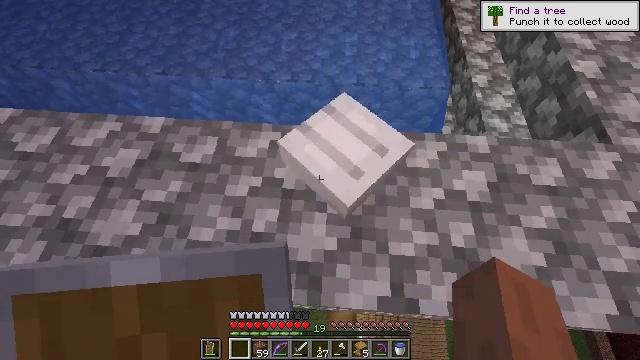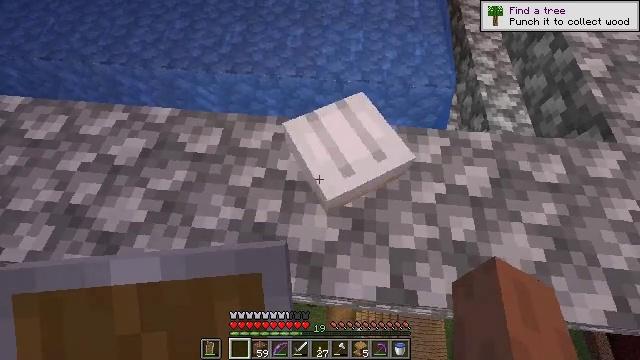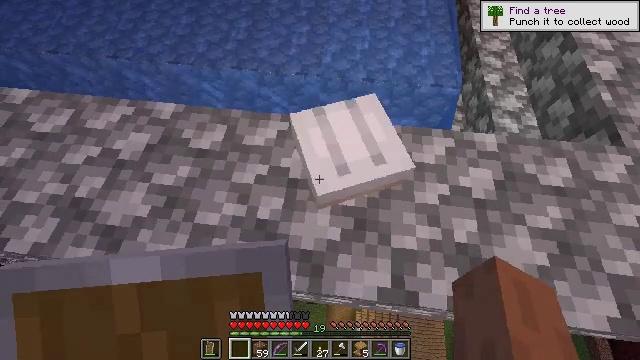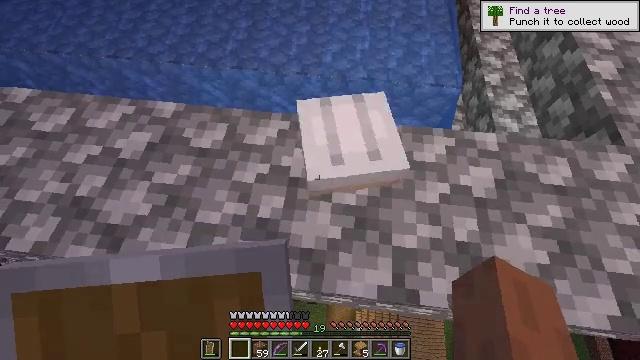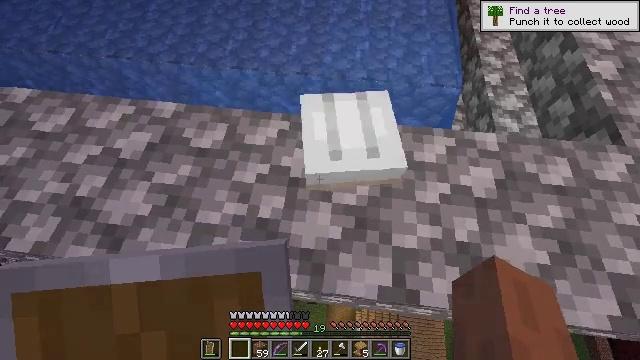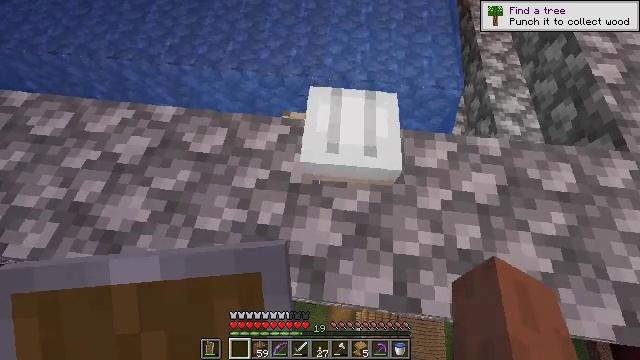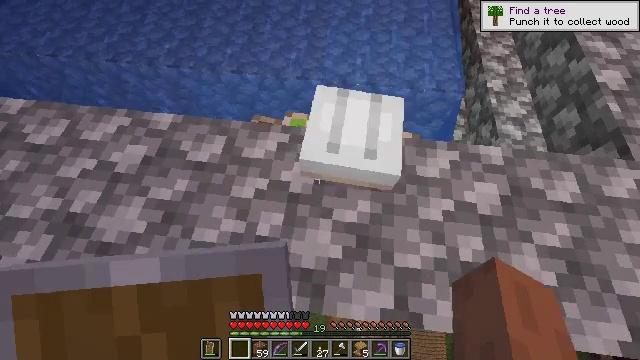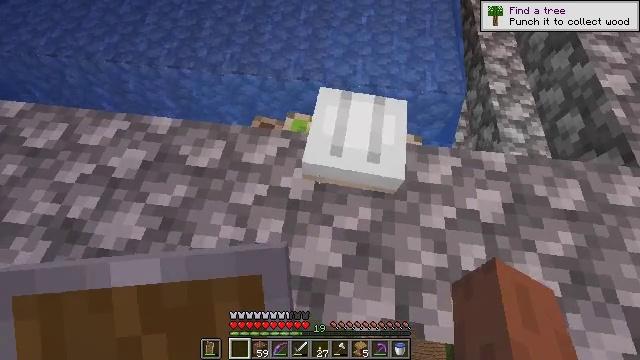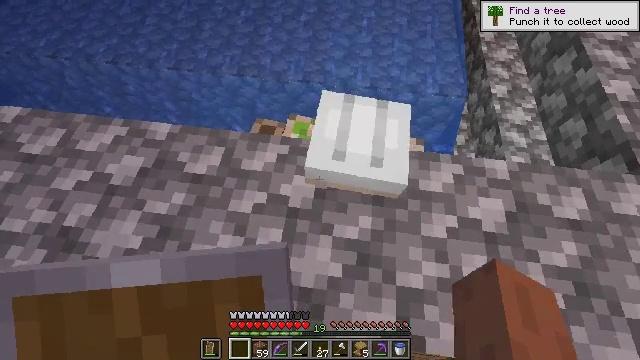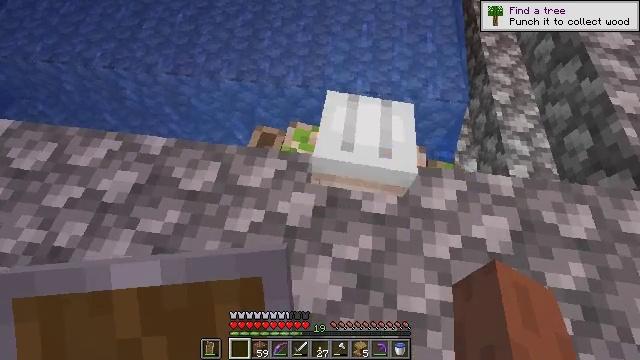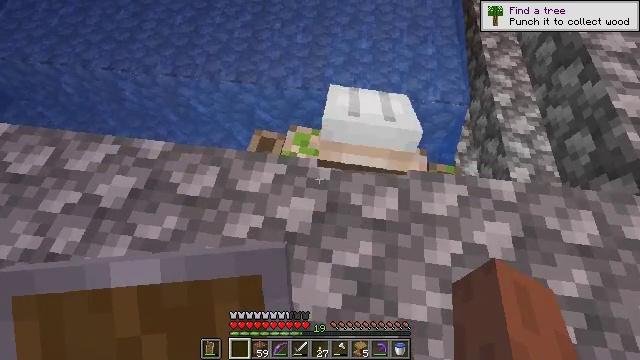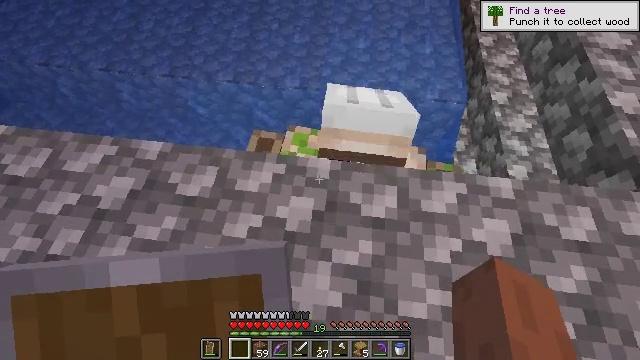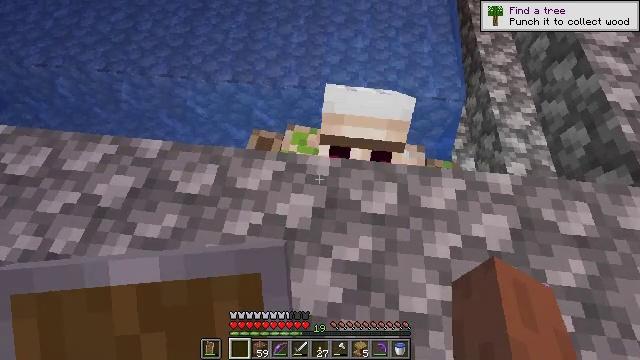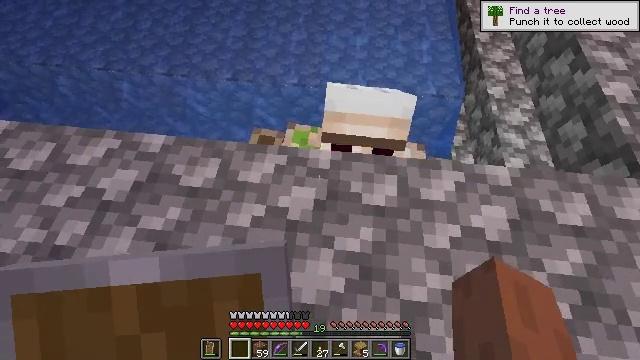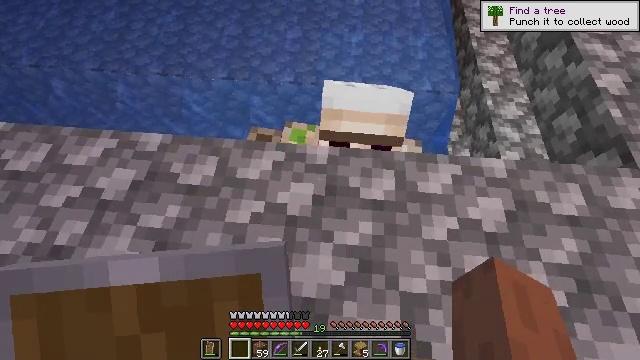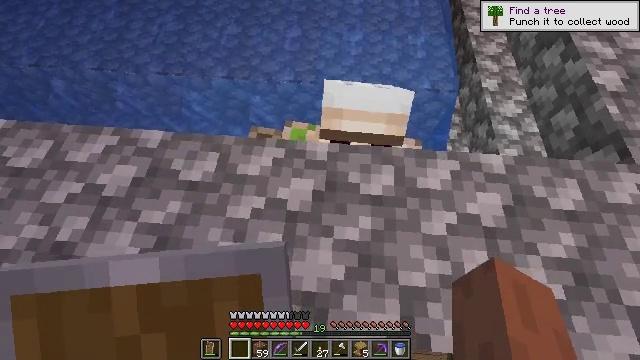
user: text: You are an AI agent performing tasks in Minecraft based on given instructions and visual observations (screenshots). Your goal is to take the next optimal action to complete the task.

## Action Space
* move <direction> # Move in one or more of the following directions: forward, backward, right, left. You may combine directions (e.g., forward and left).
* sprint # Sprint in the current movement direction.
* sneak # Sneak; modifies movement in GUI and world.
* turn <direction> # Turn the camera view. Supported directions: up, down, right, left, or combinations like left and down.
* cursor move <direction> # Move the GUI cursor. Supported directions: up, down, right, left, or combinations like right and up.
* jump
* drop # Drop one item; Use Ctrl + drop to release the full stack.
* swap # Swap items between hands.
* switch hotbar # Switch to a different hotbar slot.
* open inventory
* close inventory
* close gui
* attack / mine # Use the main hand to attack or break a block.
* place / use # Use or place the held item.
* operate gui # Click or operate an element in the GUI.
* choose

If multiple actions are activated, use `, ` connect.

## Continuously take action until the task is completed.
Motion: motion action
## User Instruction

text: Create an oak sign using the crafting table.
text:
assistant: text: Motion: move forward, sneak, turn left
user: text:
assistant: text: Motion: move forward, sneak, turn left
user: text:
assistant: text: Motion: move forward, sneak
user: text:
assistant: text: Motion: move forward, sneak
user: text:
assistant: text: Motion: move forward, sneak
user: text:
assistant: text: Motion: move forward, sneak
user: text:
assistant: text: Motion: move forward, sneak
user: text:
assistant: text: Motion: move forward, sneak
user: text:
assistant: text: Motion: move forward, sneak
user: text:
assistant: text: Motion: move forward, sneak
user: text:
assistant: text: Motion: move forward, sneak
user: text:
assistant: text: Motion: move forward, sneak
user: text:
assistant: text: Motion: move forward, sneak
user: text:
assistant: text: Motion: move forward, sneak, turn right
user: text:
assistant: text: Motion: move forward and move right, sneak
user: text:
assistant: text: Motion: move forward and move right, sneak
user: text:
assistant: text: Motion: move forward and move right, sneak
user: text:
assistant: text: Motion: move forward, sneak
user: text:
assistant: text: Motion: move forward, sneak
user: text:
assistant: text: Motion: move forward, sneak
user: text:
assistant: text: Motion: move forward, sneak
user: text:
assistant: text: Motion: move forward, sneak
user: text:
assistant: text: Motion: move forward, sneak
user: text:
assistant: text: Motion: move forward, sneak
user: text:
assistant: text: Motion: move forward, sneak
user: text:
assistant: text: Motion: move forward, sneak
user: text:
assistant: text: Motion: move forward, sneak
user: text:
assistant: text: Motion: move forward, sneak
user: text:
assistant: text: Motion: move forward, sneak
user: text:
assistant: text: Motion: move forward, sneak